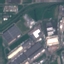
Land use / land cover class: Industrial